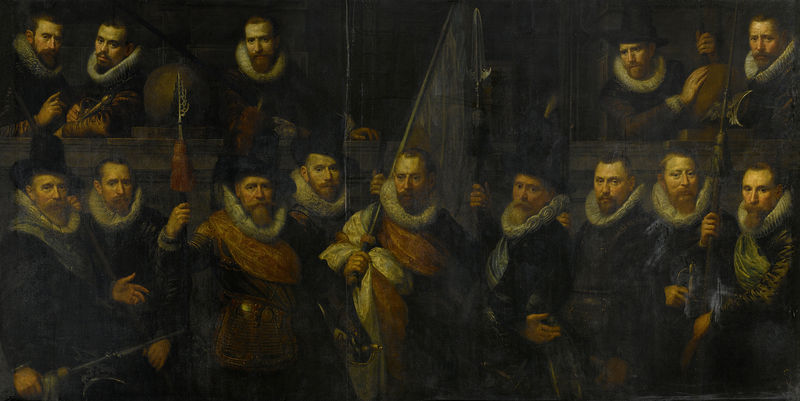
Titel: Officieren en andere schutters van wijk III in Amsterdam onder leiding van kaptitein Jacob Gerritsz Hoyngh en luitenant Nanningh Florisz Cloeck
Künstler: Paulus Moreelse
Standort: Amsterdam
Institution: Rijksmuseum
Schlagwörter: dunkel, hut, köpfe, männer, schwarz, zylinder, bart, bärte, kappen, falten, kragen, fahne, detail, kugel, tasche, gruppenbild, lanzen